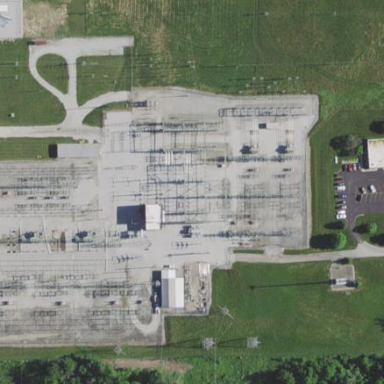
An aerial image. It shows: Fence surrounds transmission level power substation.